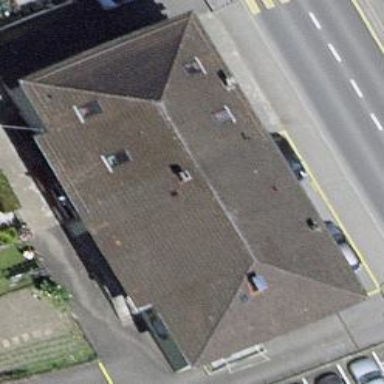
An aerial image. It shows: Restaurant in building.